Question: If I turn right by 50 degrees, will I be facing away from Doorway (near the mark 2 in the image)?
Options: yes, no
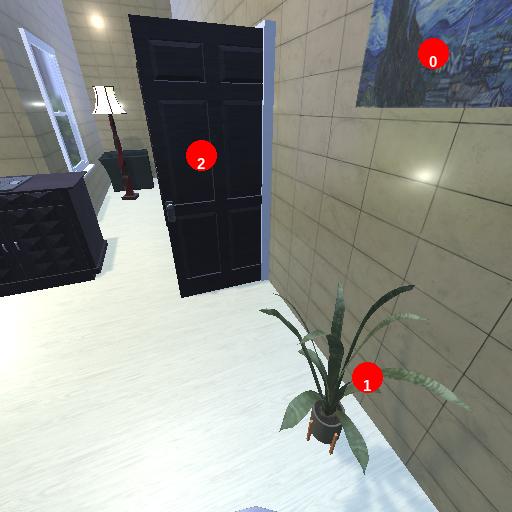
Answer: yes